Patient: sex F, age 58
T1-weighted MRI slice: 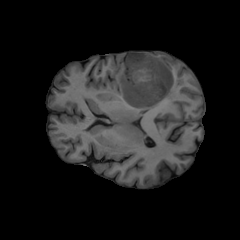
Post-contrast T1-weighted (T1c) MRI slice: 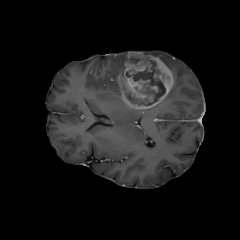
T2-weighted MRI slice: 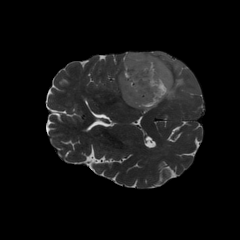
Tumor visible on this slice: yes
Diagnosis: Glioblastoma, IDH-wildtype
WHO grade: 4